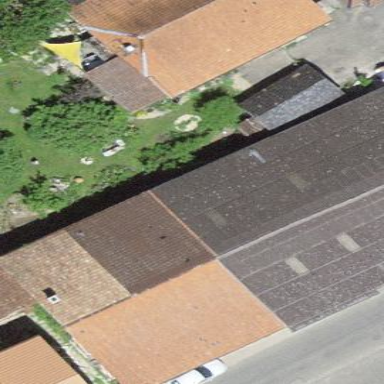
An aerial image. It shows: Farm building.